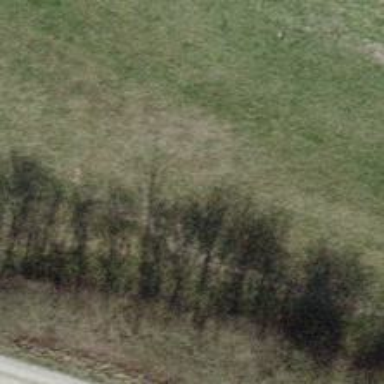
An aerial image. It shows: Grass track with grade4 surface.